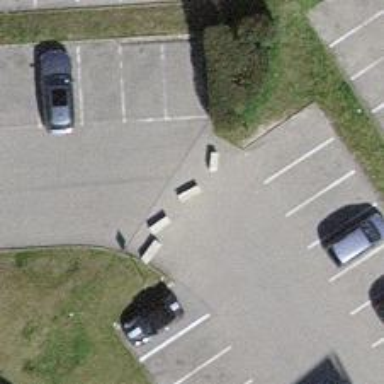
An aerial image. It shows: Block barrier.